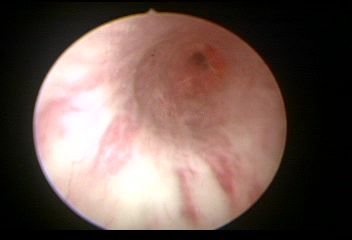
Modality: WLC
Class: Normal mucosa
Bladder cancer association: No